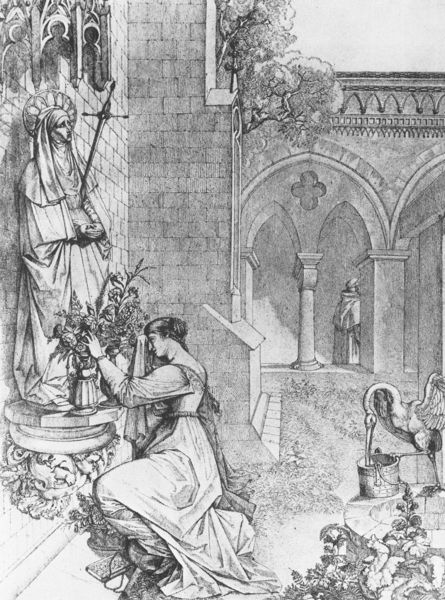
Titel: Gretchen vor der Mater Dolorosa (Bilder zu Goethes Faust, Blatt 7)
Künstler: Peter Cornelius
Institution: Frankfurt, Städelsches Kunstinstitut
Schlagwörter: baum, himmel, vogel, wasser, menschen, blumen, fenster, frau, skizze, säule, zeichnung, park, weg, wand, architektur, falten, stein, steine, bild, kirche, figur, gewand, gotik, brunnen, garten, krug, statue, vase, bogen, grafik, romantik, stufe, strauß, fugen, kloster, kreuz, stich, illustration, schwert, knien, nonne, bleistift, kranich, beten, lilie, altar, heiligenschein, spitzbogen, spitzbögen, mönch, heilige, huhn, eimer, maria, gabe, sten, kreuzgang, bogengang, kruez, dreipass, storch, ursula, kloster b, kreuzgang#